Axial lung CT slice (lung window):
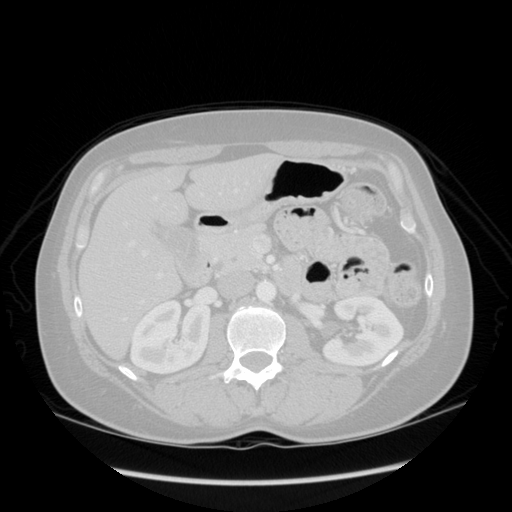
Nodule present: no